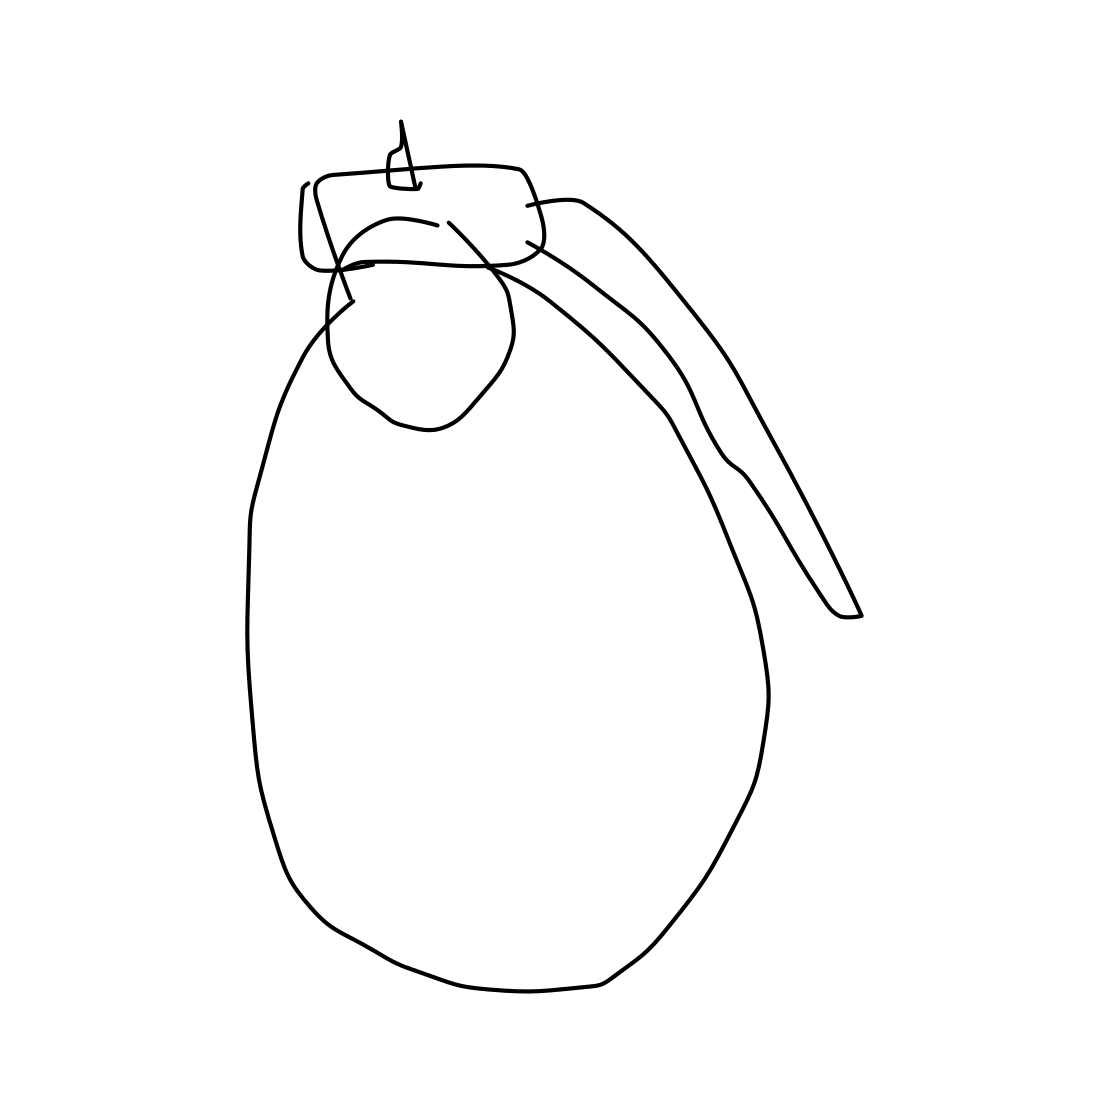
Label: grenade